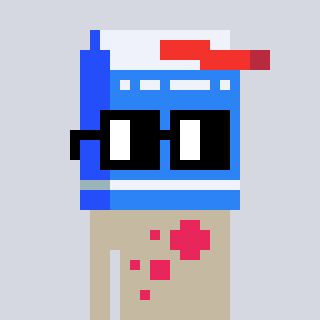
a pixel art character with square black glasses, a milk-shaped head and a bege-colored body on a cool background